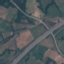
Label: Highway